Question: I'm trying to create a Window using PyGTK that has dynamically created radio buttons based of an array of Strings (an a array that looks like ["option 1", "option 2", "option 3"] would create 3 radio buttons with labels respective to the array elements).
My problem is that all the Radio buttons are checked, they cannot be unchecked, and therefore I can't connect to the "toggled" event. I can't see what I'm doing wrong.
'''
class SelectionWindow(Gtk.Window):
def __init__(self):
global options
super(EmulatorSelectionWindow, self).__init__()
self.set_title("Select an Emulator")
box = Gtk.VBox(spacing=10)
group = Gtk.RadioButton(None, "test radio")
box.pack_start(group, True,True, 0)
for option in options:
r = Gtk.RadioButton(group, option)
r.connect("toggled", self.on_radio_selection, option)
print "before setting active", r.get_active()
r.set_active(False)
print "after setting active", r.get_active()
box.pack_start(r,True, True, 0)
self.add(box)
def on_radio_selection(self, widget, data=None):
print "toggle pressed", data
'''
The print statements that call get_active(), always print True
[Edit]
I am loading the Gtk by
'''
from gi.repository import Gtk
'''

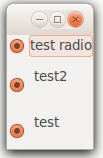
Answer: It appears that in newer version you have use static method <URL>. Try changing 'Gtk.RadioButton' to 'Gtk.RadioButton.new_with_label_from_widget' in the code.
Hope this helps!